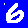
Digit: 6